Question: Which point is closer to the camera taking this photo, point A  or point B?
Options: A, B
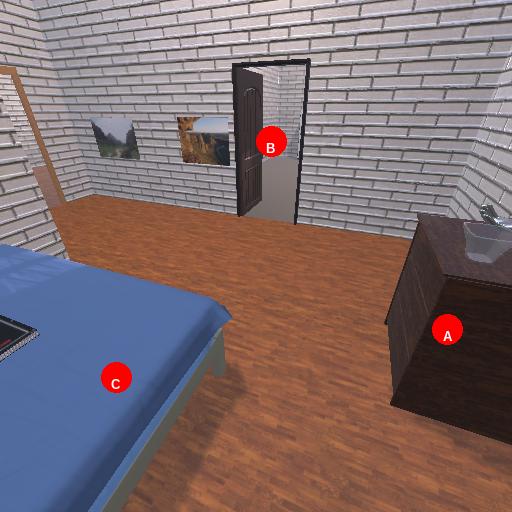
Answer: A